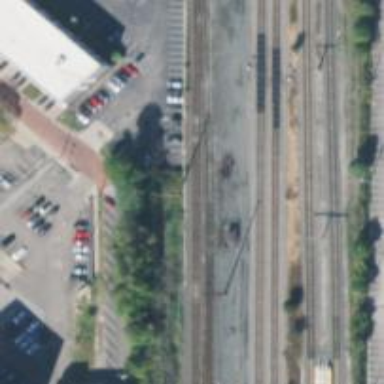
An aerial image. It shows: Railroad crossover.